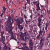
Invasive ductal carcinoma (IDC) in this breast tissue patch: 1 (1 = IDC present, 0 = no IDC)